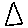
Label: triangle